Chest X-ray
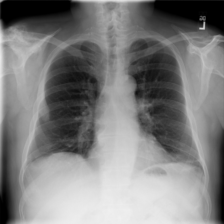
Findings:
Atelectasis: negative
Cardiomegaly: negative
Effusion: negative
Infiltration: negative
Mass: negative
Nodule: positive
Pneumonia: negative
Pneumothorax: negative
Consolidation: negative
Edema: negative
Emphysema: negative
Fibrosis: negative
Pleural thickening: negative
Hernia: negative